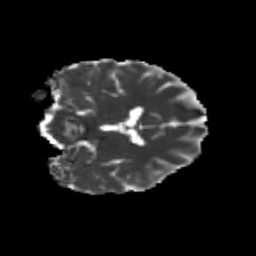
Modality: MD
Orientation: coronal
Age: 23
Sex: female
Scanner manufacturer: siemens
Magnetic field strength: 3 T
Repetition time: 3.5 s
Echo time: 0.104 s